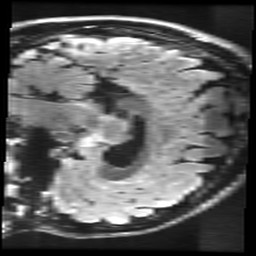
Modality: FLAIR
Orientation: sagittal
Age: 28
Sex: male
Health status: healthy
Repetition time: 12 s
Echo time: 0.09782 s